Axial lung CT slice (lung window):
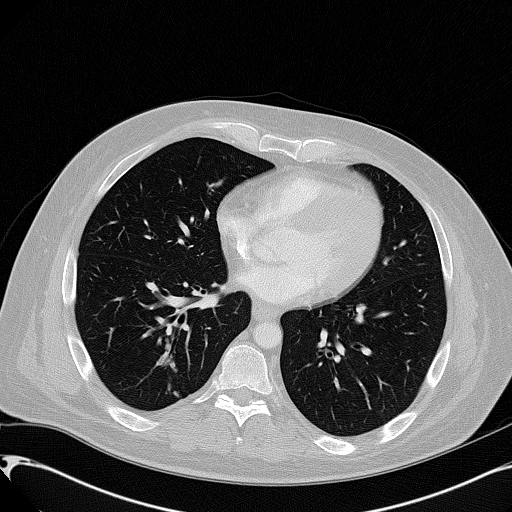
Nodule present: yes
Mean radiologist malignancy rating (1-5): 4.5